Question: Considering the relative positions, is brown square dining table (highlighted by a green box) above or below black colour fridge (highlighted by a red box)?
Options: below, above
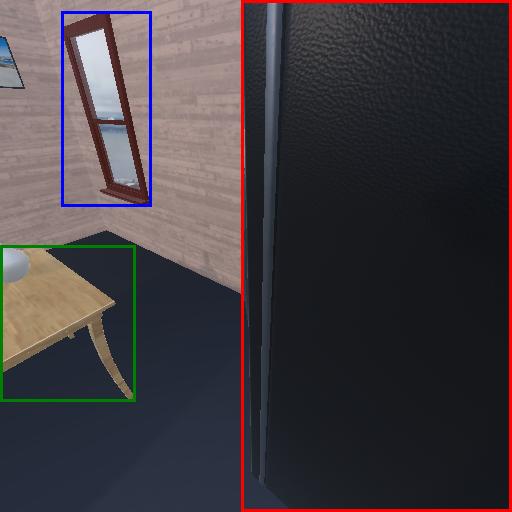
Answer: below